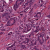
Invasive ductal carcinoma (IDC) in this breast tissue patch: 1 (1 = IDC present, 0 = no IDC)